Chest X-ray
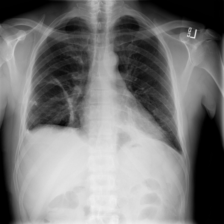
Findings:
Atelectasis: positive
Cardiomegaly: negative
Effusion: negative
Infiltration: negative
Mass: negative
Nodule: negative
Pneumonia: negative
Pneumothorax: negative
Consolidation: negative
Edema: negative
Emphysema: negative
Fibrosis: negative
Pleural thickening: negative
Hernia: negative